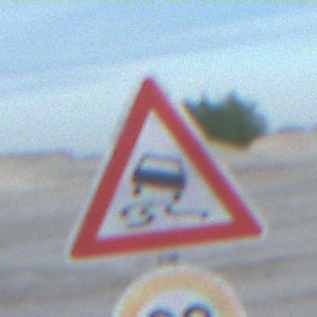
Verkehrszeichen: SchleuderOderRutschgefahr
Zusatzzeichen unten: Geschwindigkeit30
Umgebung: Outdoor, Beach
Tageszeit: SunriseSunset
Wetter: PartlyCloudy
Licht: Natural
Jahreszeit: NotSpecified
Kontrast: LowContrast